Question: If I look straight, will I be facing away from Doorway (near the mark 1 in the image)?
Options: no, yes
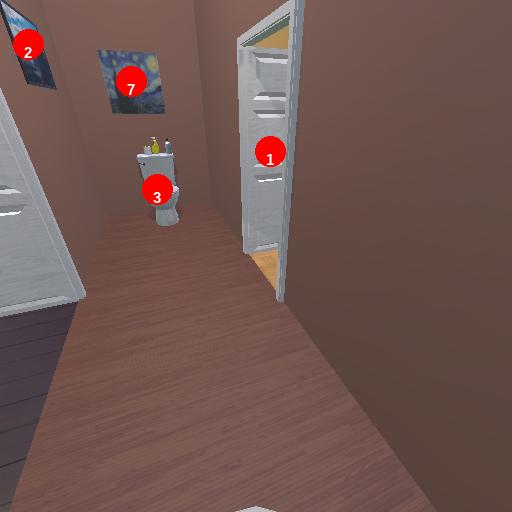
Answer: no